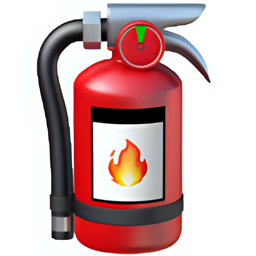
Name: fire extinguisher
Emoji: 🧯
Group: Objects
Sub-group: household